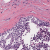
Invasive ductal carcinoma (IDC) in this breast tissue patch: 0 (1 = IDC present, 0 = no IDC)